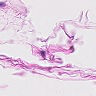
Metastatic tissue present: no